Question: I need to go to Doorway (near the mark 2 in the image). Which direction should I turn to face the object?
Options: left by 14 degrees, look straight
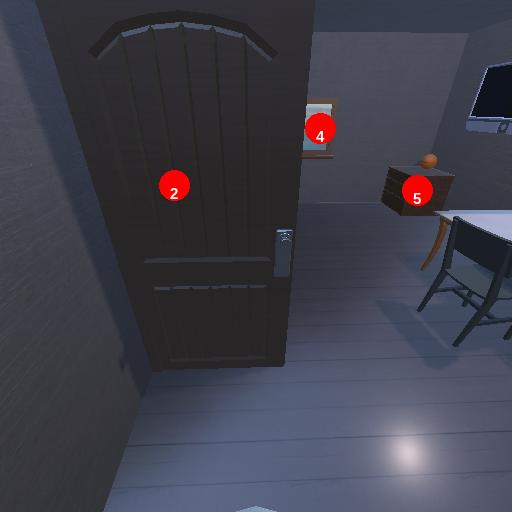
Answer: left by 14 degrees